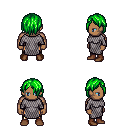
a pixel art fantasy rpg character, male body template, human, dark skin, chain mail, gold greaves, green bangs hairstyle, brown shoes, four views (front, back, left, right), 2x2 character sprite sheet, small pixel art, hard edges, no anti-aliasing